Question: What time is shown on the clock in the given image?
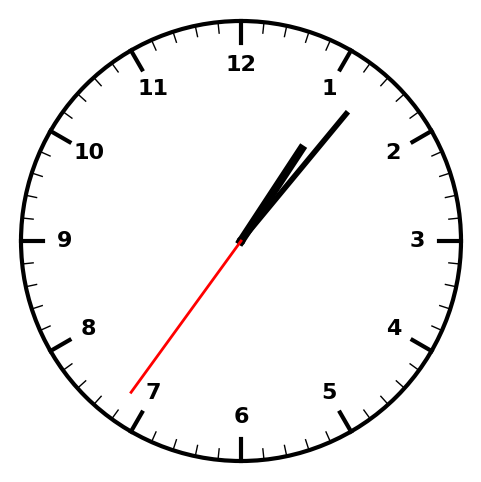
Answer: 01:06:36